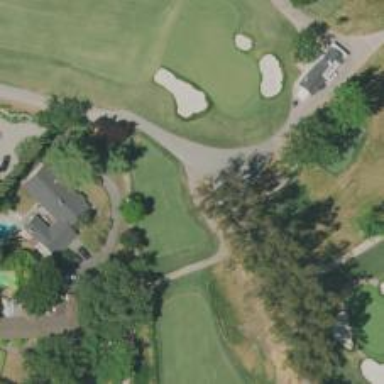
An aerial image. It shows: Footway that serves as golf path.